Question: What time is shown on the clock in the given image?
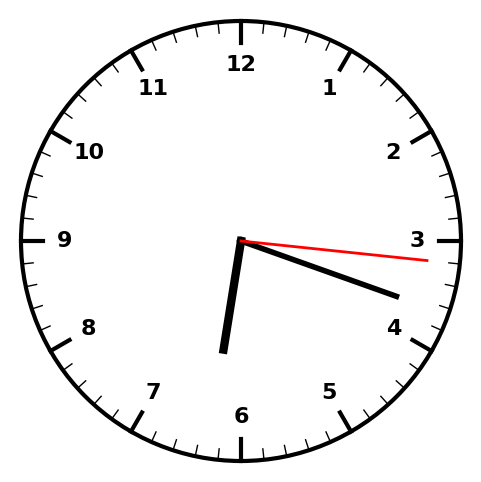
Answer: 06:18:16